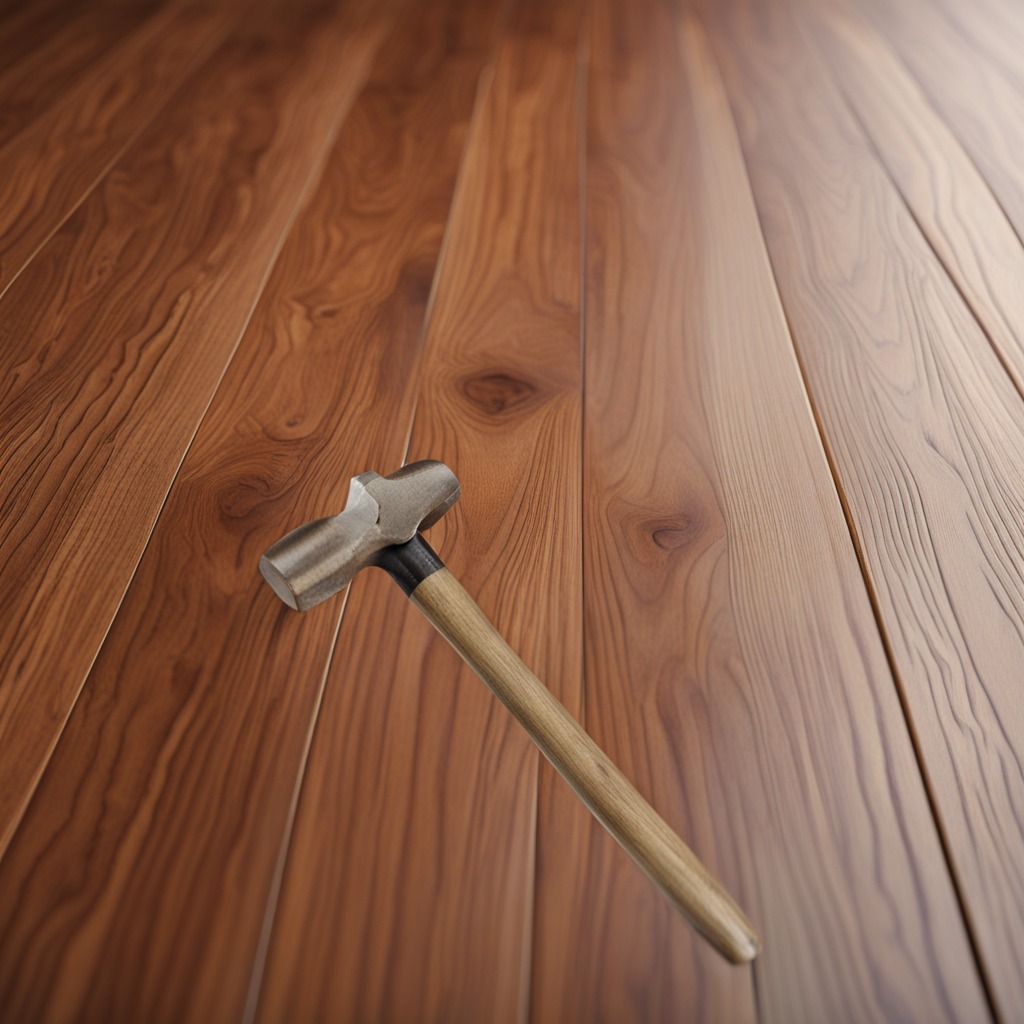
A hammer lies on the wooden table.